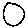
Label: circle